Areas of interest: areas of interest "Commercial service"
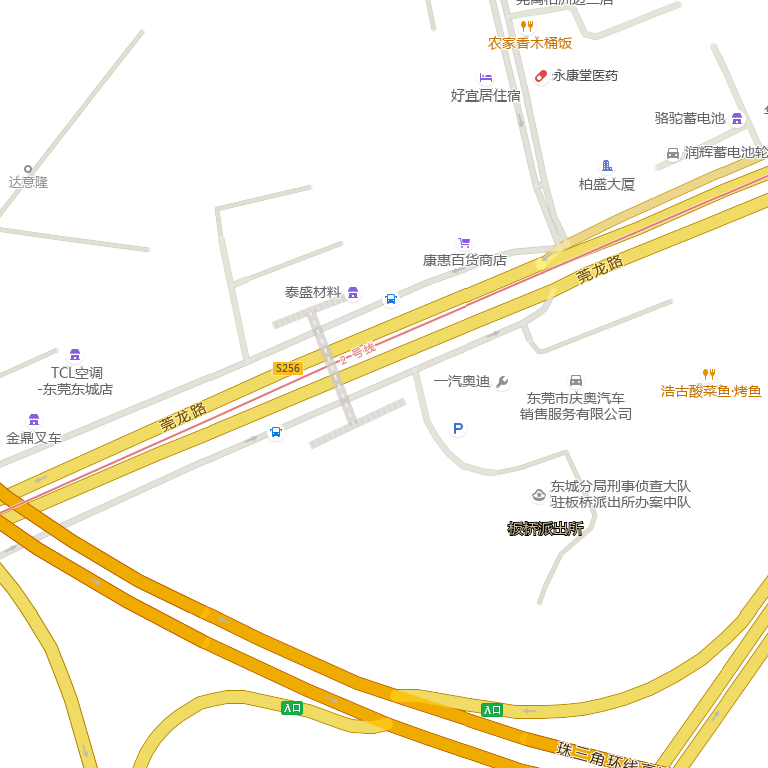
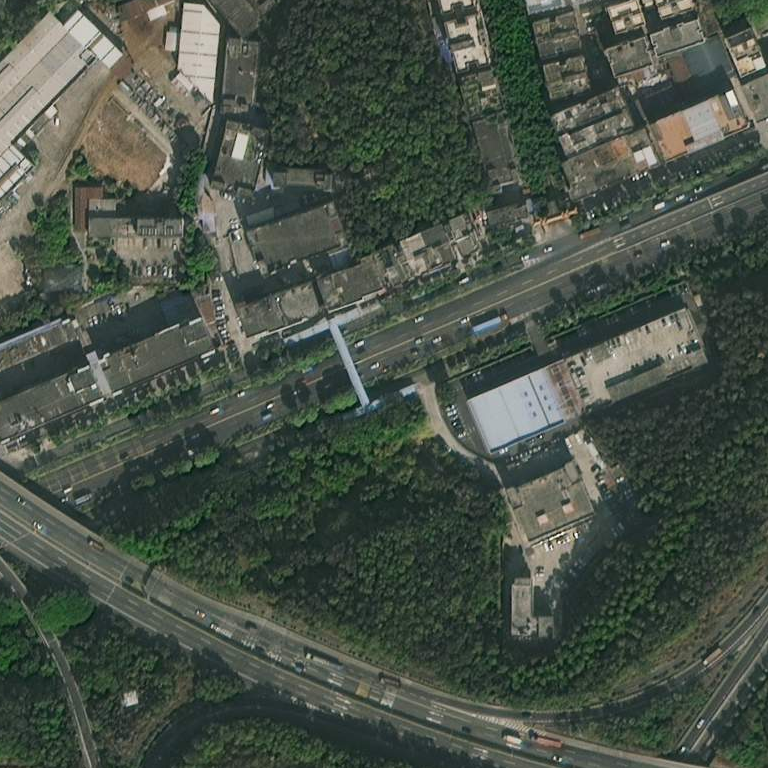